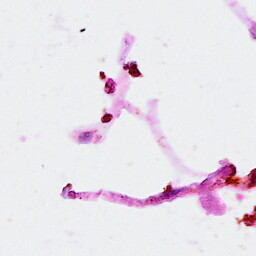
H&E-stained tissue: Breast